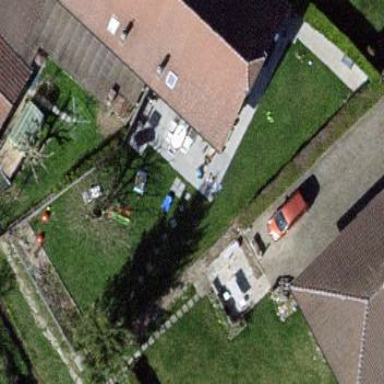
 designed for leisure activities on land."